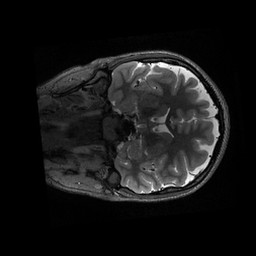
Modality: T2w
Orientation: coronal
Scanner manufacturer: siemens
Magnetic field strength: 3 T
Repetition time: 3.2 s
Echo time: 0.564 s